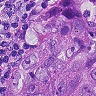
Metastatic tissue present: yes